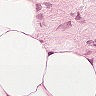
Metastatic tissue present: no